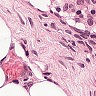
Metastatic tissue present: no